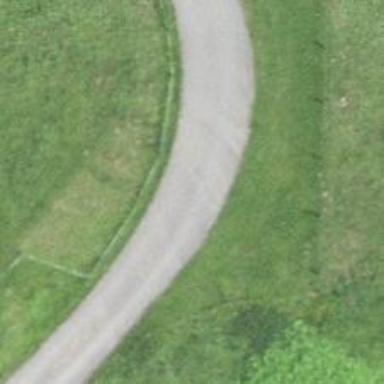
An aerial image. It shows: Well-maintained track road of grade 1.